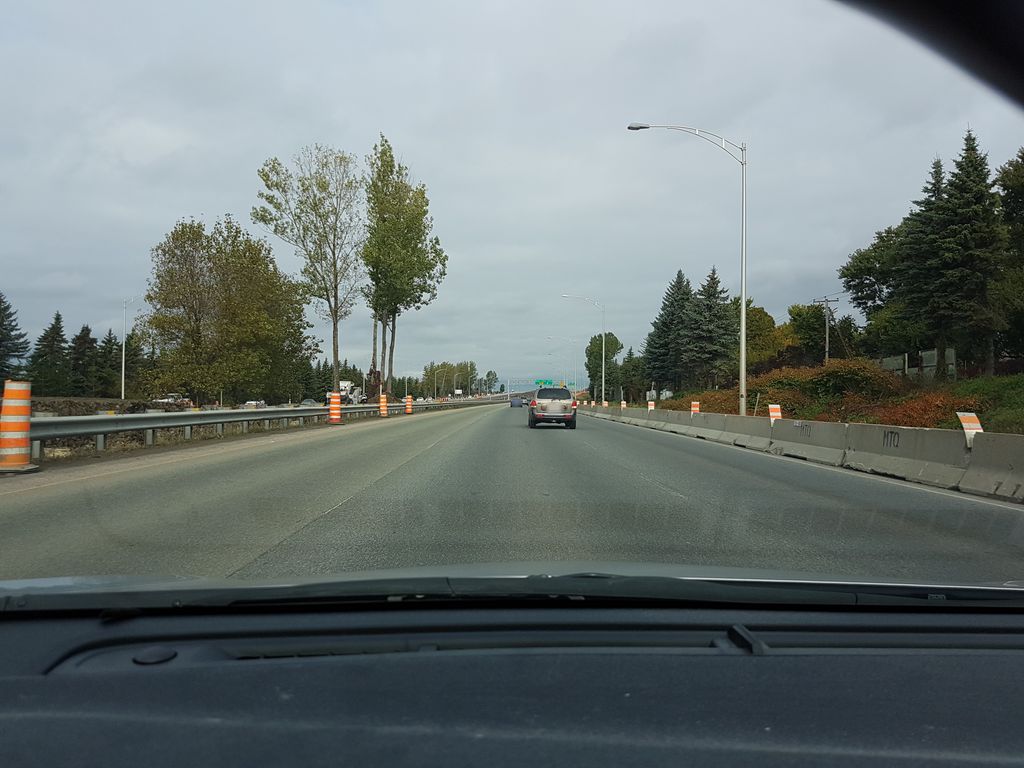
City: quebec_city